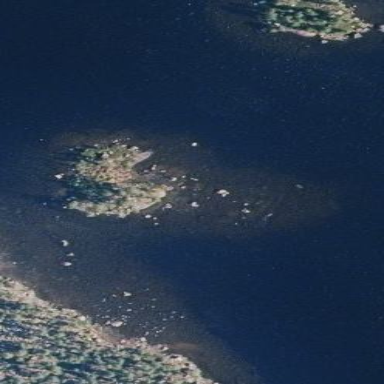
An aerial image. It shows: Islet.